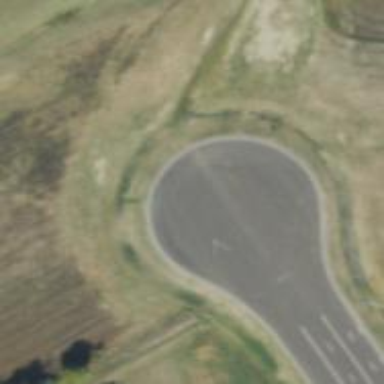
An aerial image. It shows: Turning circle on the road.